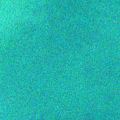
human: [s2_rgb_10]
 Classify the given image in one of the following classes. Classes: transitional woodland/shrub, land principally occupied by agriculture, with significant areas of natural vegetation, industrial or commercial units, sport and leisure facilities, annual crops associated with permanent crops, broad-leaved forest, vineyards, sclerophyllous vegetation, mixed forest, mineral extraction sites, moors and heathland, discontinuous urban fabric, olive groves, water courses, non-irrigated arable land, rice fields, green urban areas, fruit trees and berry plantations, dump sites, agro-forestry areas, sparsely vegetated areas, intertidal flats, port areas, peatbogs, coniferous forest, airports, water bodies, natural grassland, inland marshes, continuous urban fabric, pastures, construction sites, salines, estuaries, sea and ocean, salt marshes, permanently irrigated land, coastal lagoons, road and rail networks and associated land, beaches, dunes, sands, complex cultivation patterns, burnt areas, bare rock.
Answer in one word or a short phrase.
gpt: sea and ocean